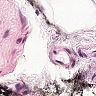
Metastatic tissue present: no